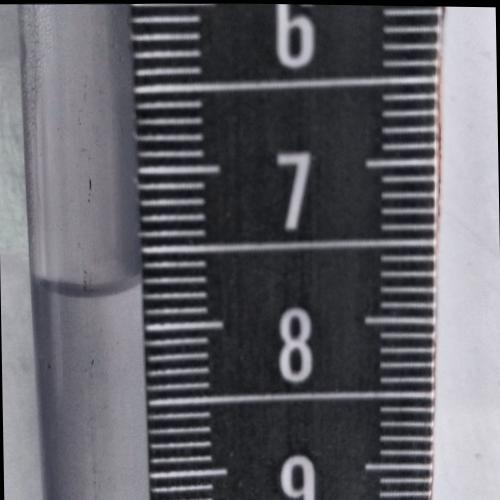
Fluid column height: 7.7 cm